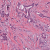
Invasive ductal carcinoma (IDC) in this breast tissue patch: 1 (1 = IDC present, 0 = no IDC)